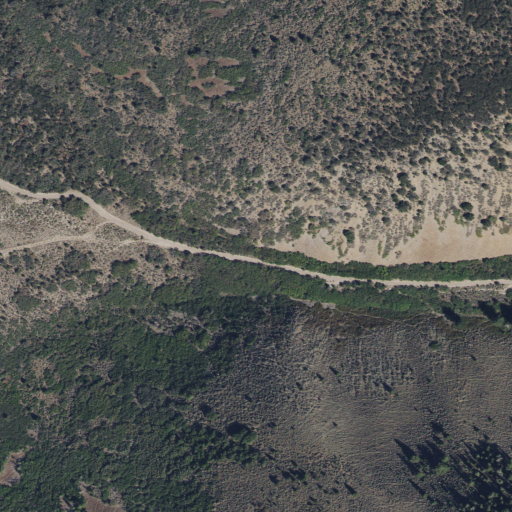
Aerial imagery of valley in Utah named Flat Canyon containing evergreen forest, shrub, deciduous forest, open development, and low intensity development